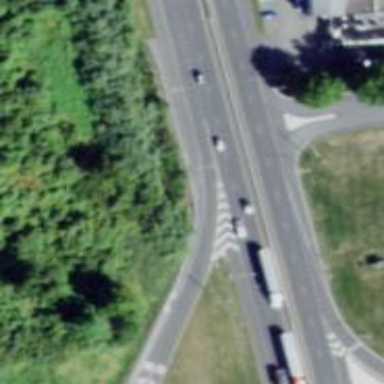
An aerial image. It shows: Asphalt trunk_link highway with jughandle junction.